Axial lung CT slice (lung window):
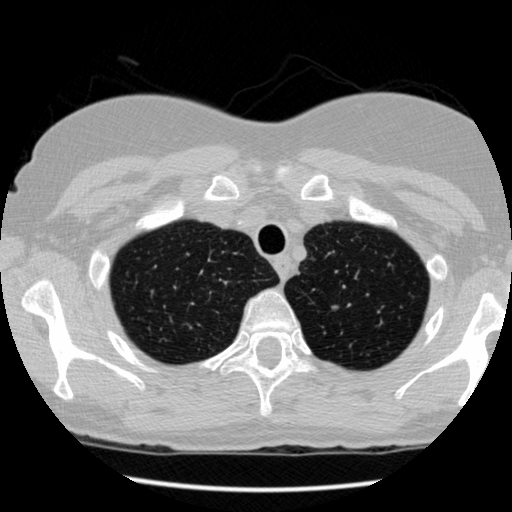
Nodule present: no